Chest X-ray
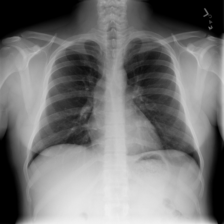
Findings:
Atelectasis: negative
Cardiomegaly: negative
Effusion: negative
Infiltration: negative
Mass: negative
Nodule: negative
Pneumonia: negative
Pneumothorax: negative
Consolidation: negative
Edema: negative
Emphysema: negative
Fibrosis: negative
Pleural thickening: negative
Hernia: negative